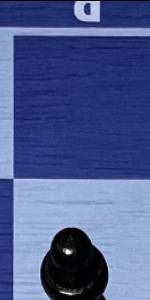
Label: Empty